Question: Does anyone know the RGB code of DataGridView's selected cell background color. I'm currently trying to make certain cells appear to be blank until a certain condition is satisfied. Handling the 'unselected' 'ForeColor' was easy as all it required was 'Color.White'. But handling the 'SelectionForeColor' has not been the easiest. The closest default color that I have found is 'Color.DodgerBlue'.
I've referenced this <URL>, but it appears that I am out of luck when it comes to a provided color.
Below is the color that I am referring to.

I feel that there must be a way to access this property? But how? Thanks in advance for any help!
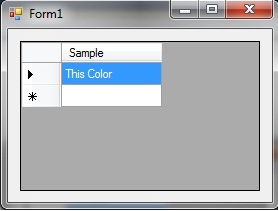
Answer: The color that I was looking for was: 'SystemColors.Highlight'.
If you go to the 'Properties' section of your 'DataGridView' object. There is a property called 'DefaultCellStyle' and under that there is a section called 'Appearance' where the 'SelectionBackColor' property resides. The default for 'SelectionBackColor' is 'Highlight' which is under 'System.Drawing.SystemColors'.